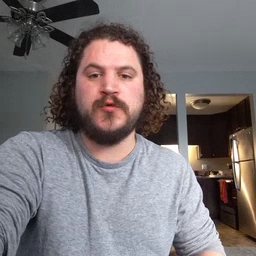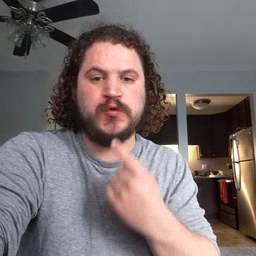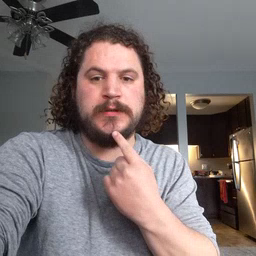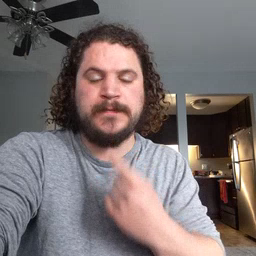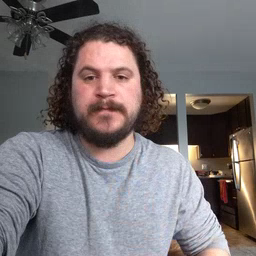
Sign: chin